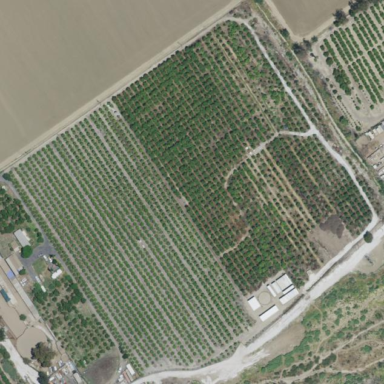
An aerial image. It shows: Orchard.